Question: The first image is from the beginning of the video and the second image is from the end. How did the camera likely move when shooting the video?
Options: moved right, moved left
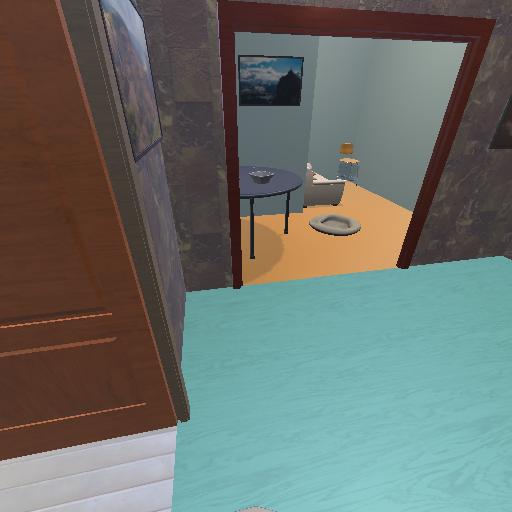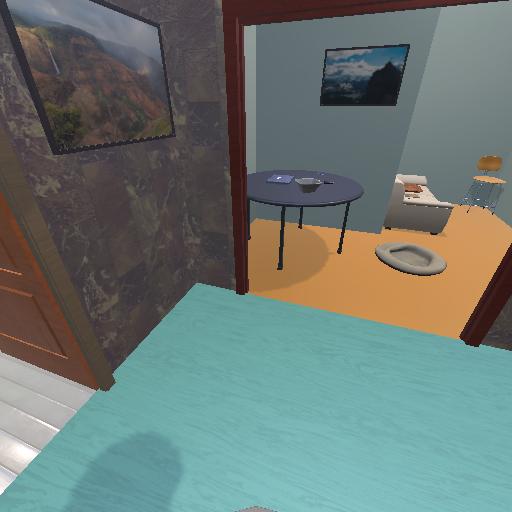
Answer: moved right